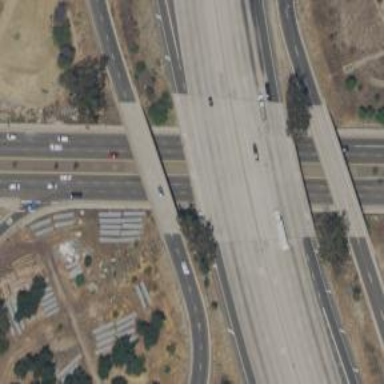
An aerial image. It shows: Bridge over motorway_link.